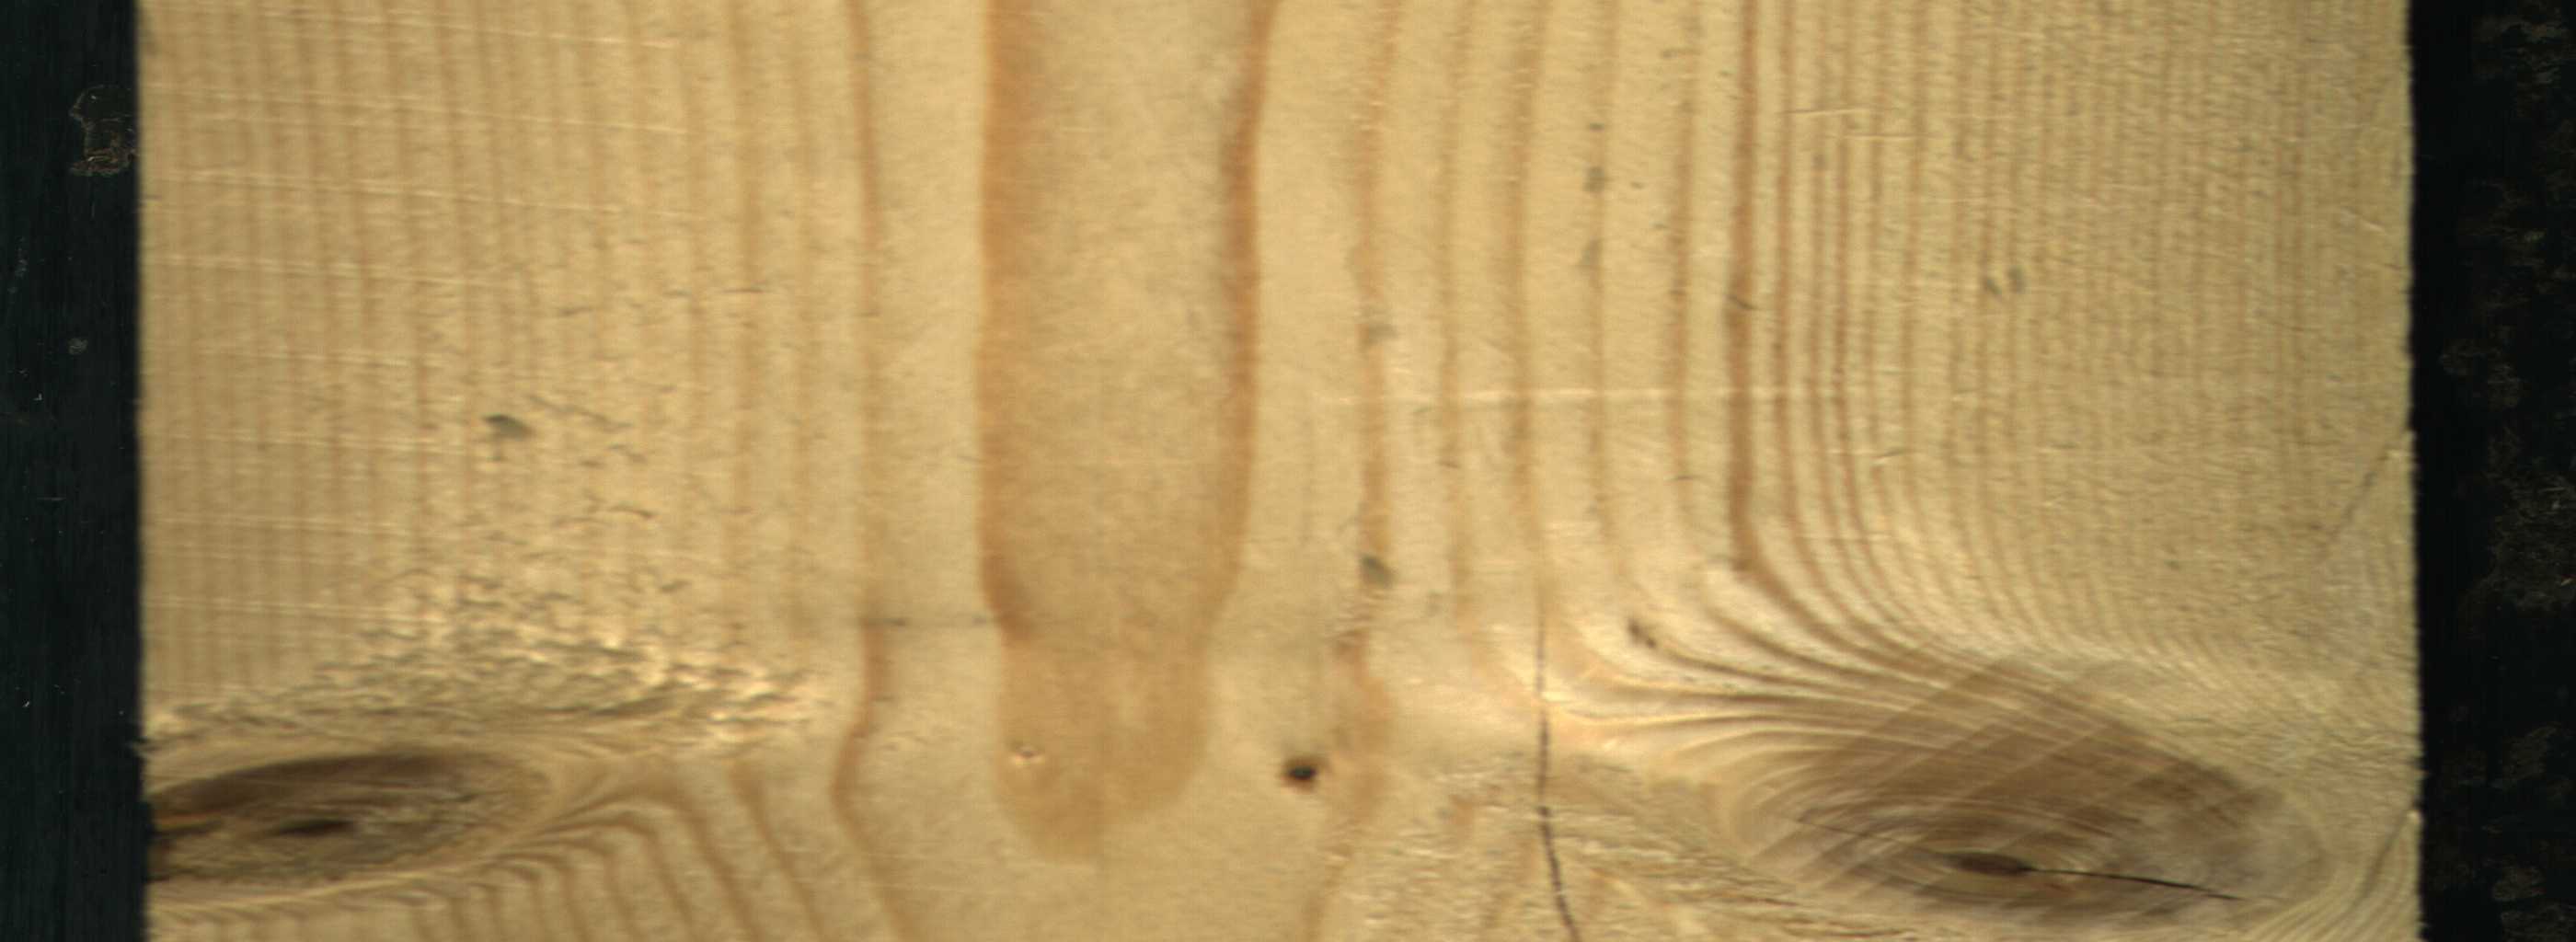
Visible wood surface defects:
Crack
knot_with_crack
Dead_Knot
Live_Knot